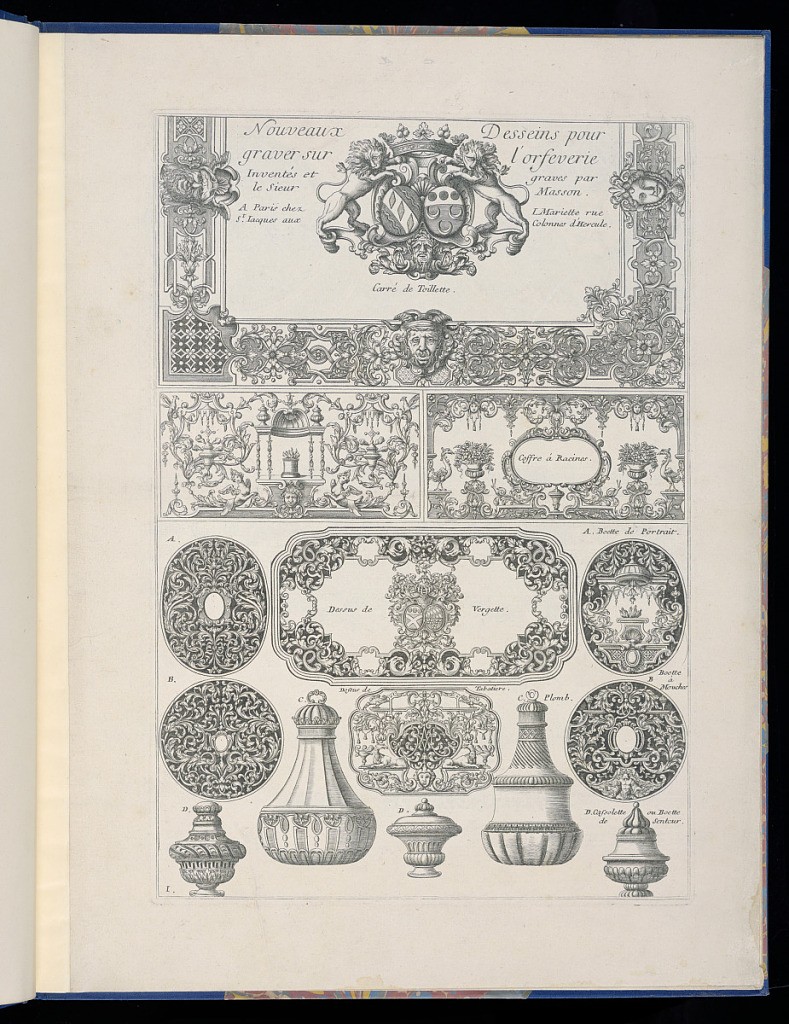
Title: Title Page and Goldsmith’s Designs for Boxes and Bottles
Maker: Masson, French, active late 17th and early 18th century
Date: late 17th–early 18th century
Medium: Etching and engraving on paper
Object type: Print
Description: Title page and ornament designs for goldsmith's engravings for the use on gold boxes, powder boxes, portrait boxes, and perfume bottles featuring heraldry, arabesque and grotesque ornament, scrolling leaves, fleurons, scrolling acanthus leaves, masks (mascarons), diaper patterns, animals, flowers, birds, mythological creatures, sphynx, shells, cartouches, strapwork, fluting, wave running patterns, and gadrooning. The plate is numbered and signed with the publisher's address.